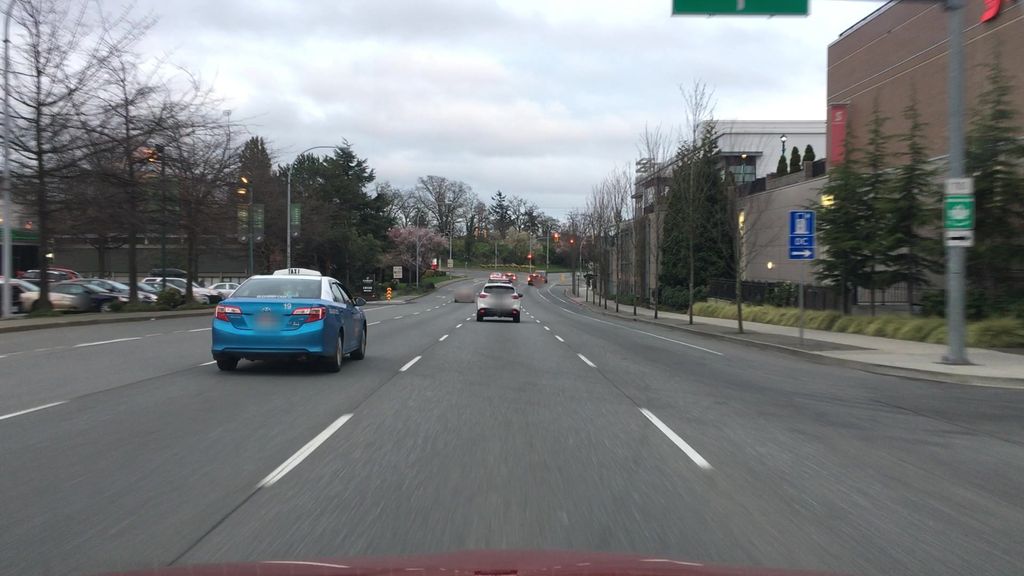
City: victoria